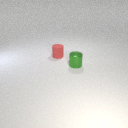
small green metal cylinder to the right of small red rubber cylinder